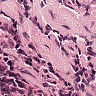
Metastatic tissue present: no